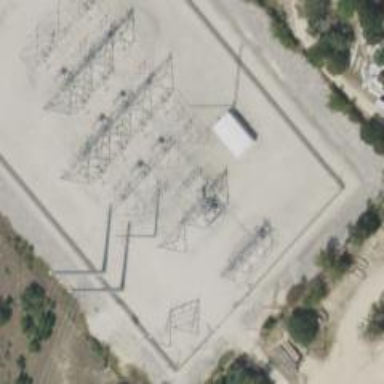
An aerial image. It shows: Switch for power supply.